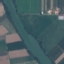
Label: River